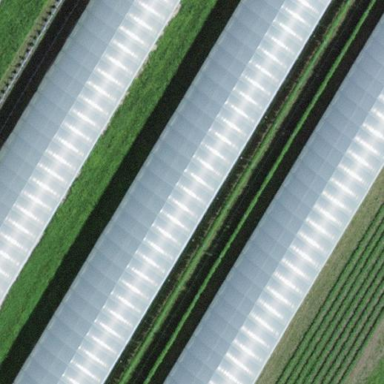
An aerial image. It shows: Greenhouse.